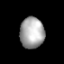
Tissue: lung
Cell type: Fibroblasts
Senescence score: 0.6745
Nuclear area (px): 738
Mean DAPI intensity: 167.686